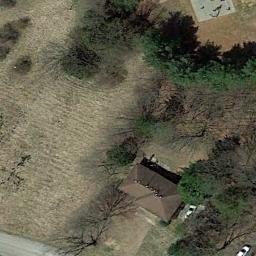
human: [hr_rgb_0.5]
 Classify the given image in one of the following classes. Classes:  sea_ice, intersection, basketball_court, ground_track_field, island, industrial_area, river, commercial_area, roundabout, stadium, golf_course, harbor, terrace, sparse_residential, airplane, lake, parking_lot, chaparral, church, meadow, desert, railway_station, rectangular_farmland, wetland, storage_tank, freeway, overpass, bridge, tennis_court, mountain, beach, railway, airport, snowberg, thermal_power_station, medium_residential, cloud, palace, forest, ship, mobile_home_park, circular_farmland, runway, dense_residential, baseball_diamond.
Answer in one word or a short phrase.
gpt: sparse_residential